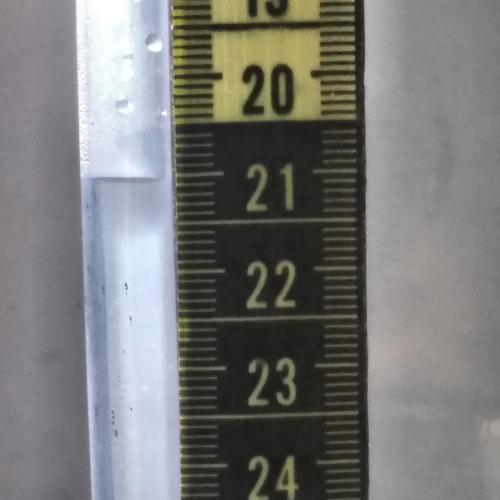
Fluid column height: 21.0 cm